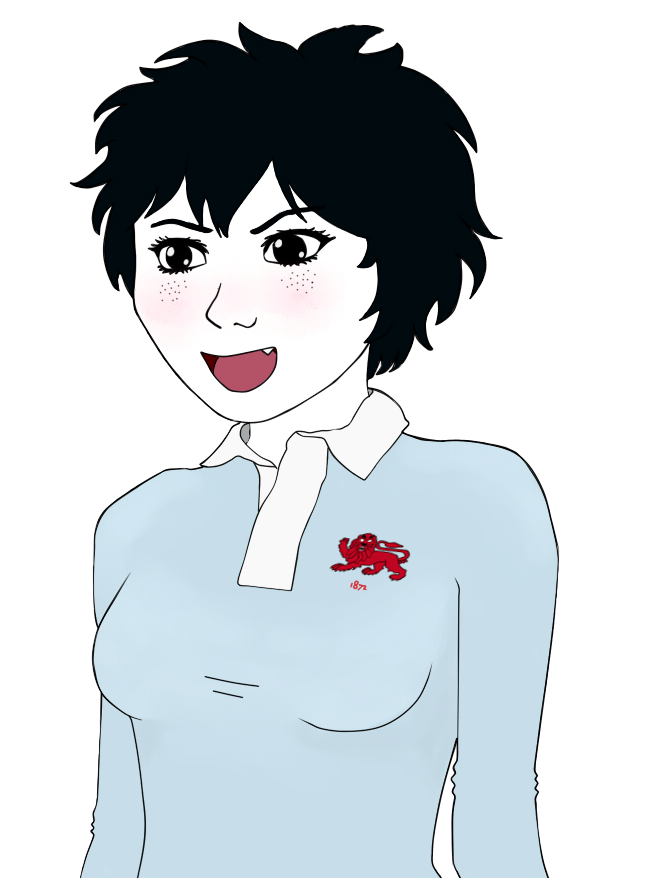
Label: 5_Tomboy